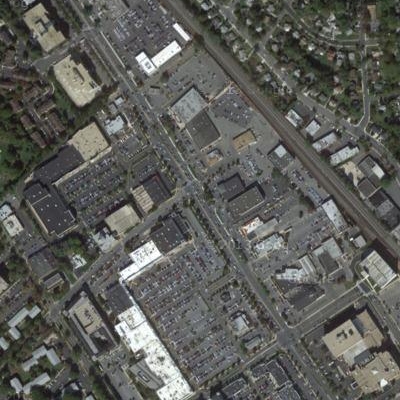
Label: gParking